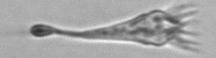
Label: Paratontonia_gracillima